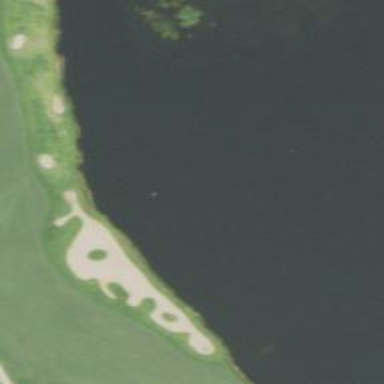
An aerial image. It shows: Sand bunker on golf course.